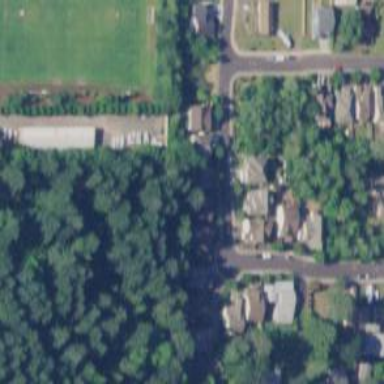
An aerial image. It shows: Residential road.